Field crop: maize
Growth stage: 1
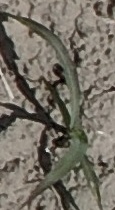
Species: sorghum